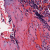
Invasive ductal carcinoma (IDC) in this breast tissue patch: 0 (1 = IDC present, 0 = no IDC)